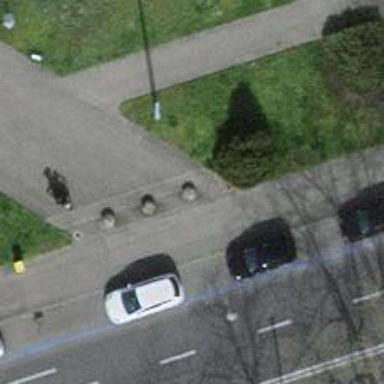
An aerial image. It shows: Bollard.